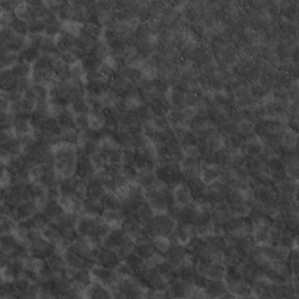
Label: non_frost